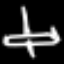
Label: airplane